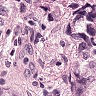
Metastatic tissue present: yes